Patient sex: M
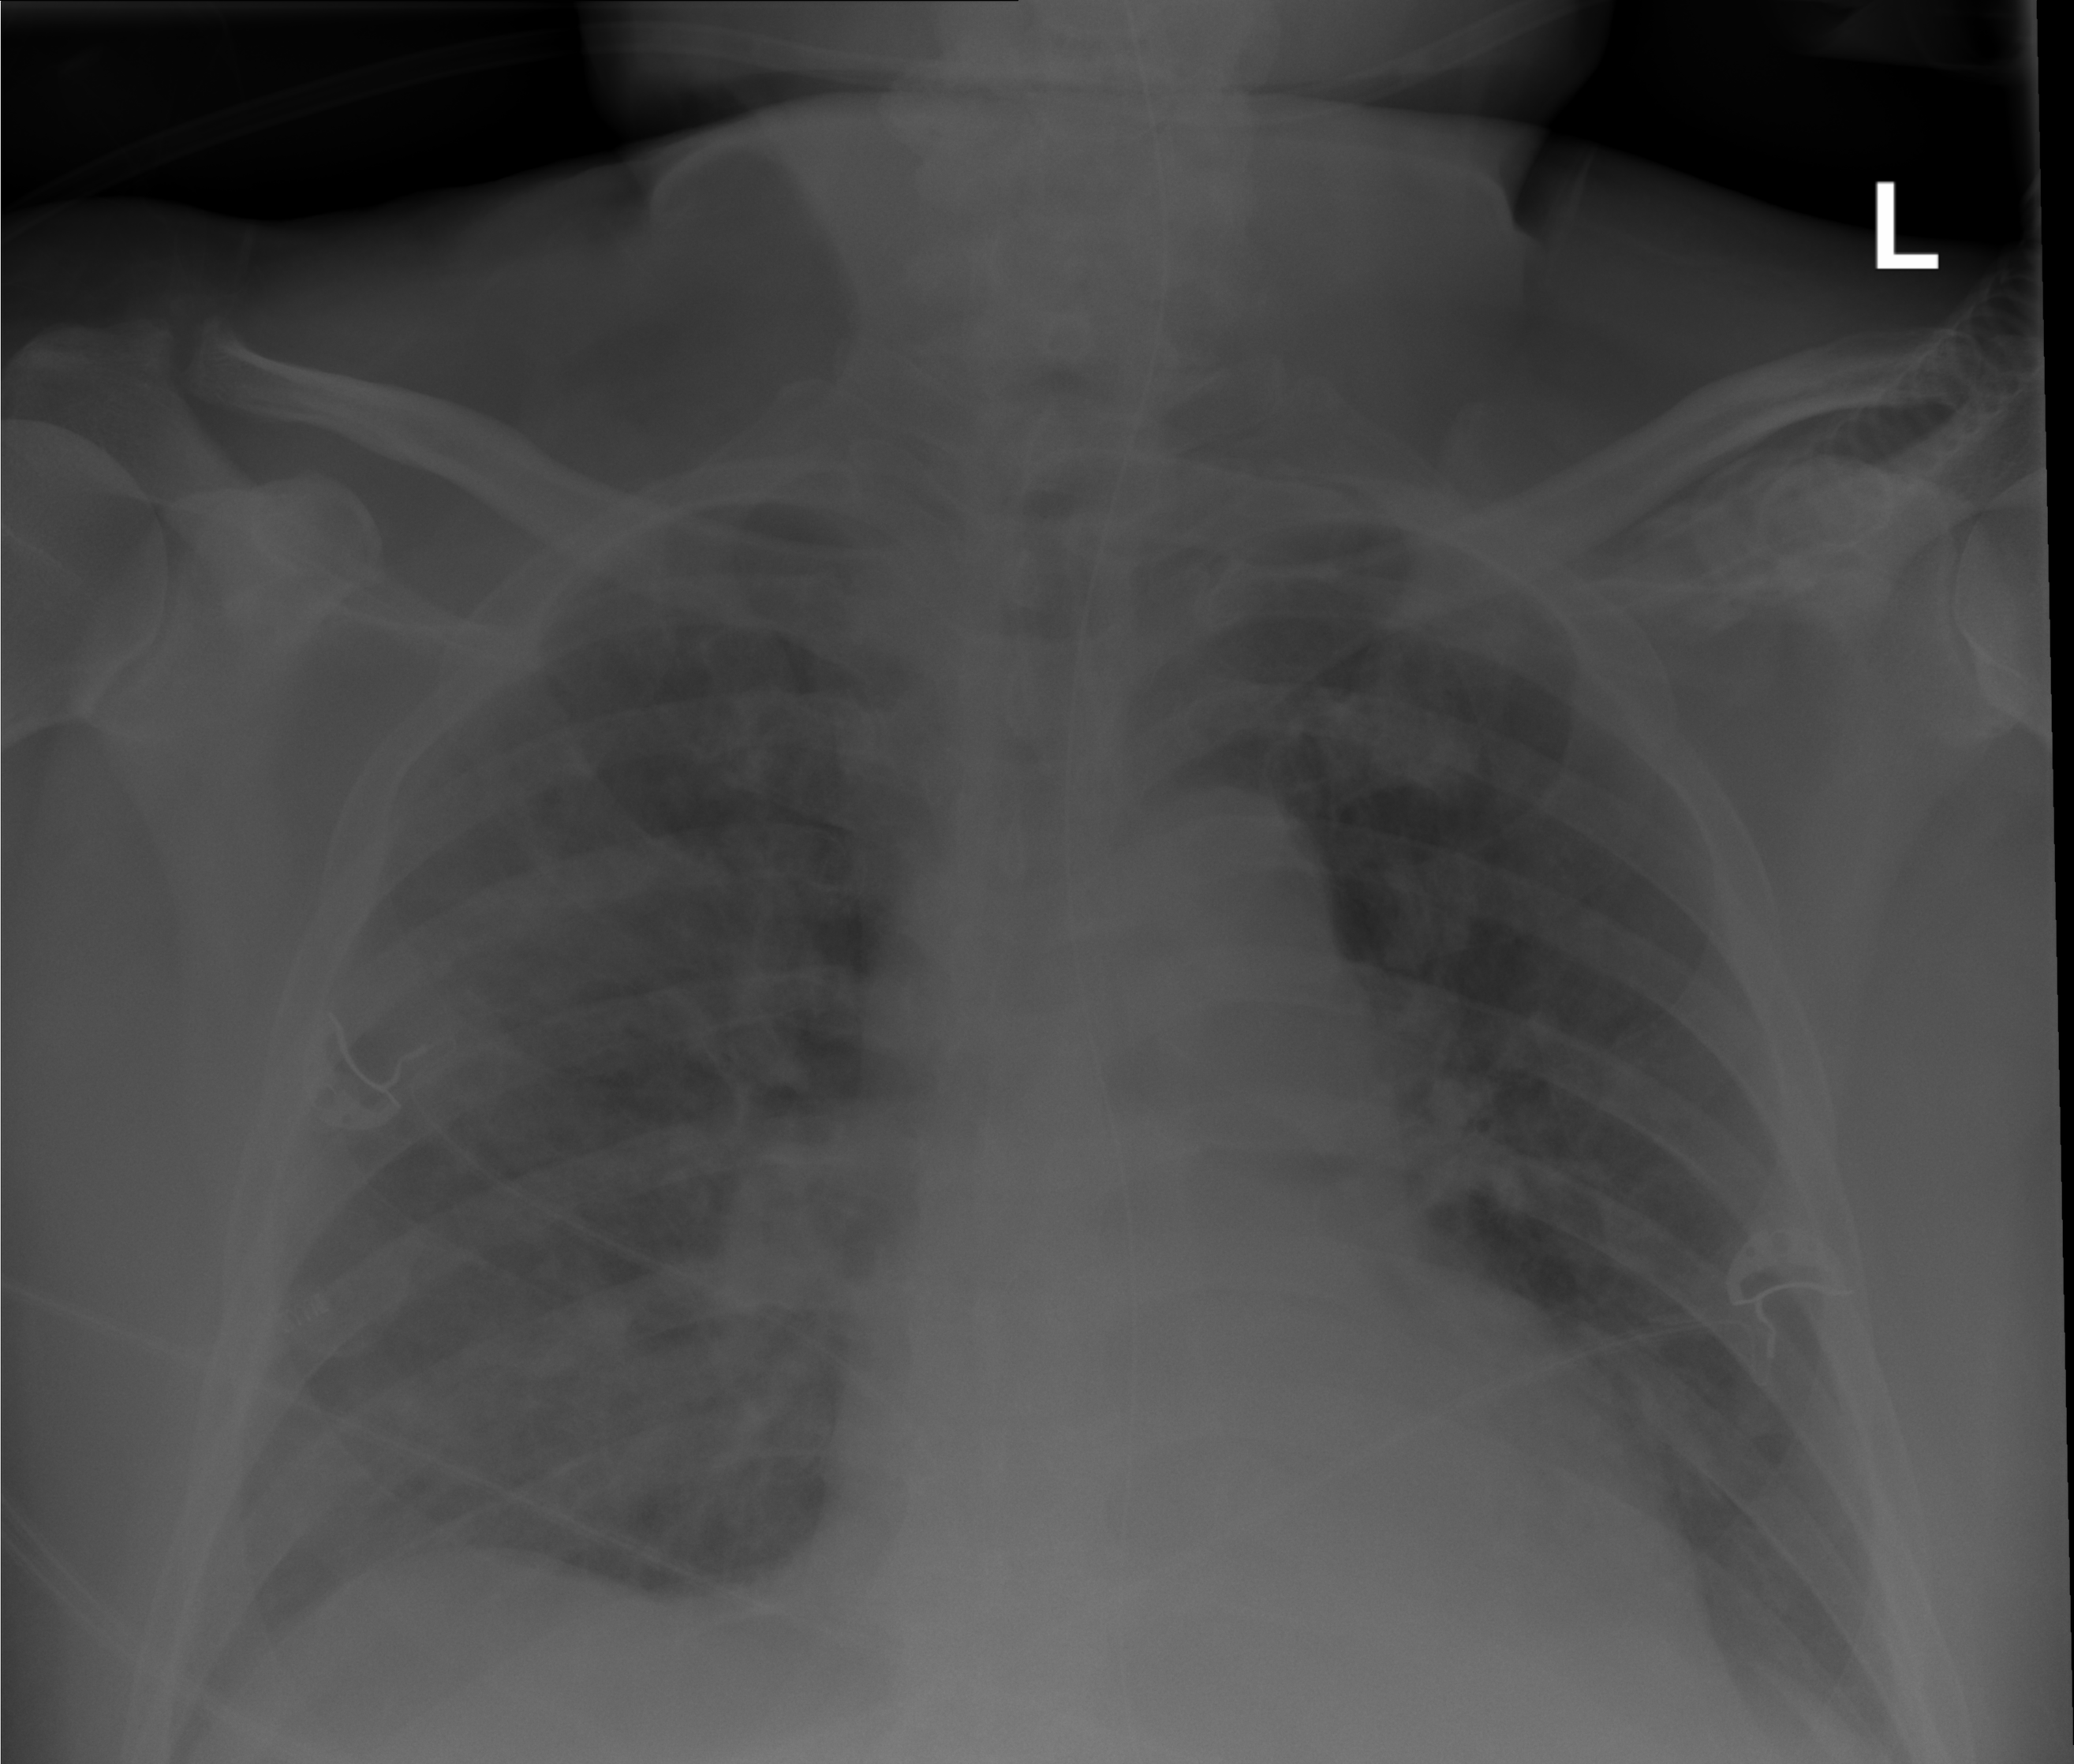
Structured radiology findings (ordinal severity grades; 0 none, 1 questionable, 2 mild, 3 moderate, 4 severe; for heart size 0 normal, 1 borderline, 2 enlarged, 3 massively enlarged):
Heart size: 0
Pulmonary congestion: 1
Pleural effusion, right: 1
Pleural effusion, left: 1
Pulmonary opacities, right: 2
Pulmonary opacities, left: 2
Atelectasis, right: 0
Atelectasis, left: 1